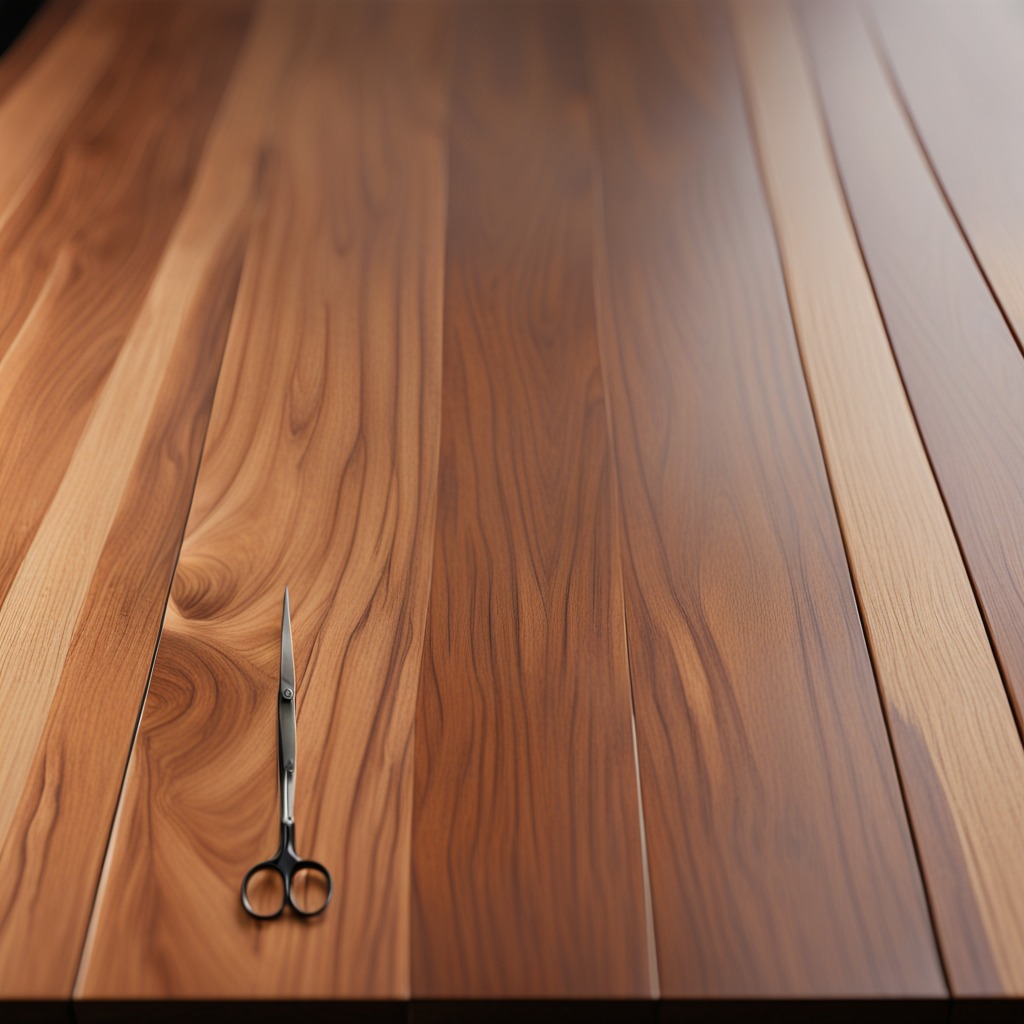
A scissor lying on the wooden table in a carpentry studio